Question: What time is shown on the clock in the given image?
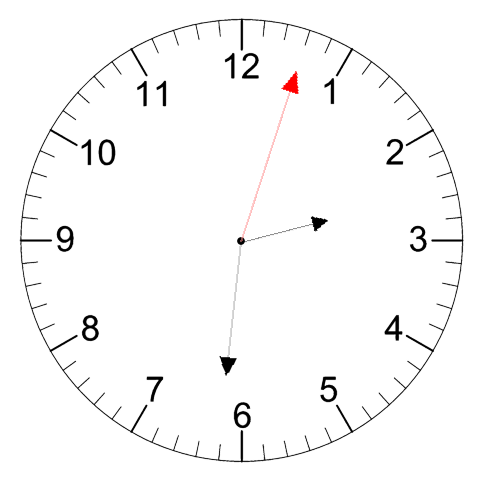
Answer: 02:31:03